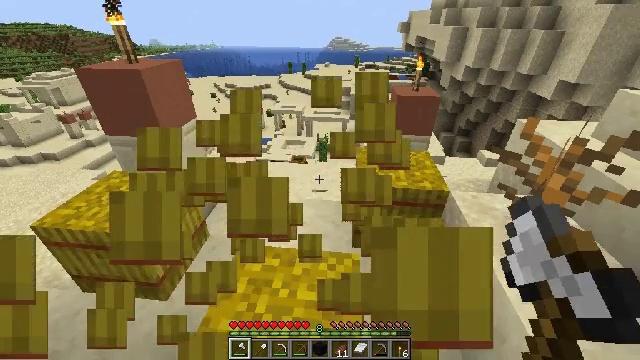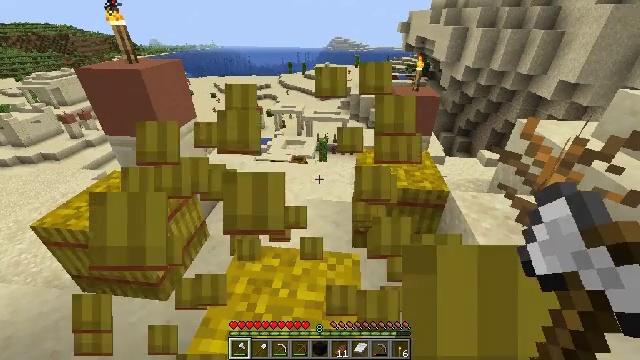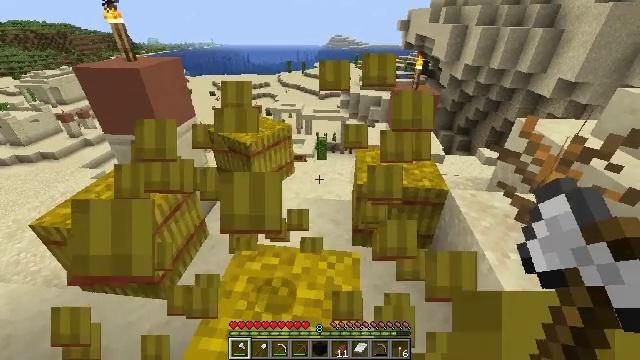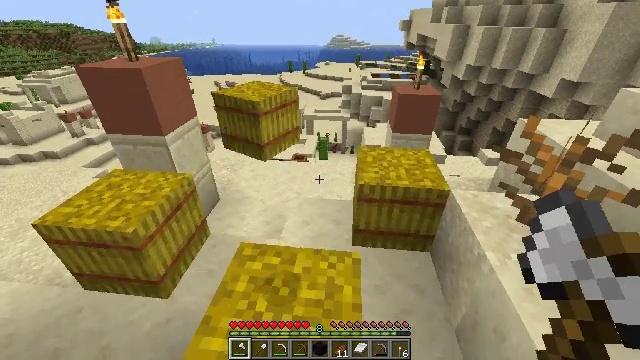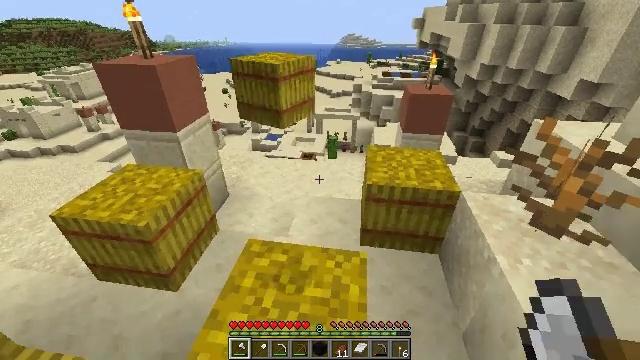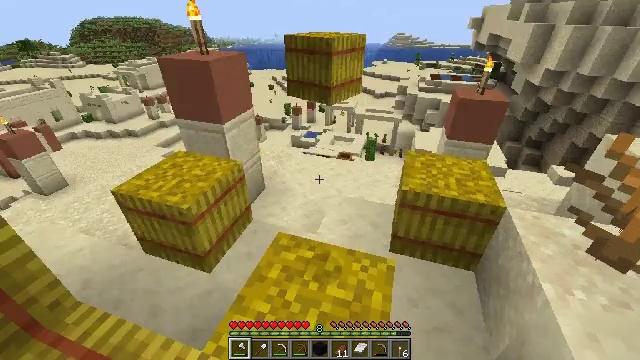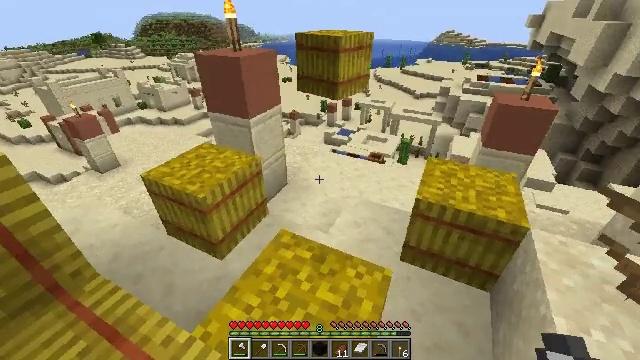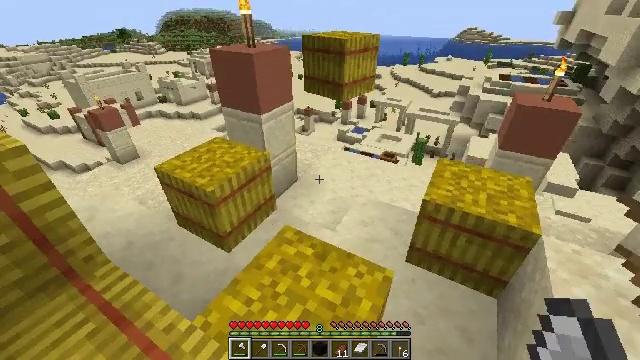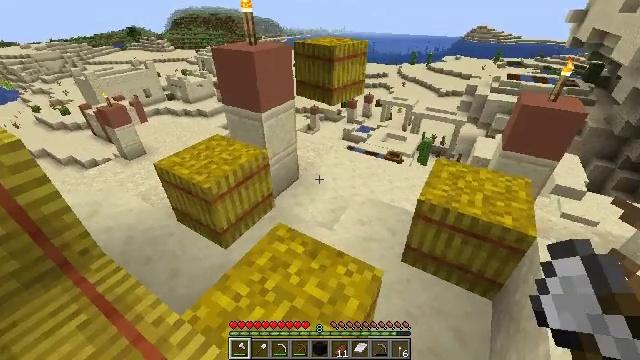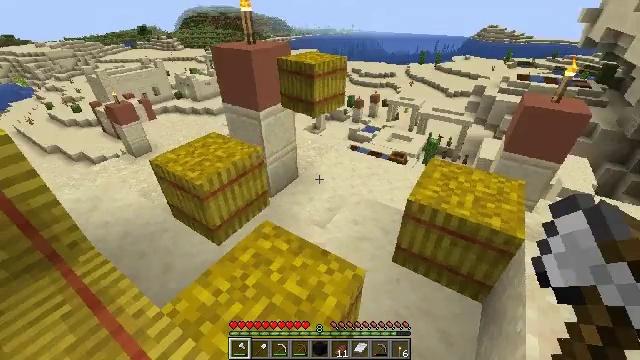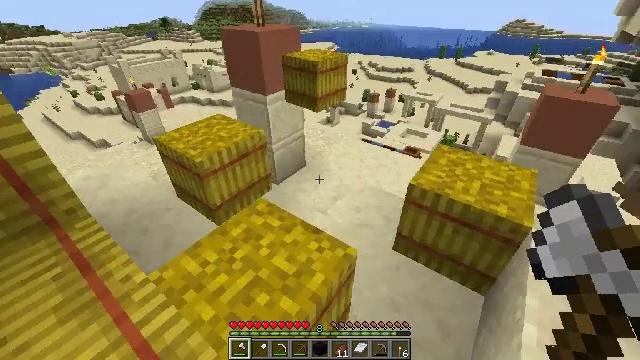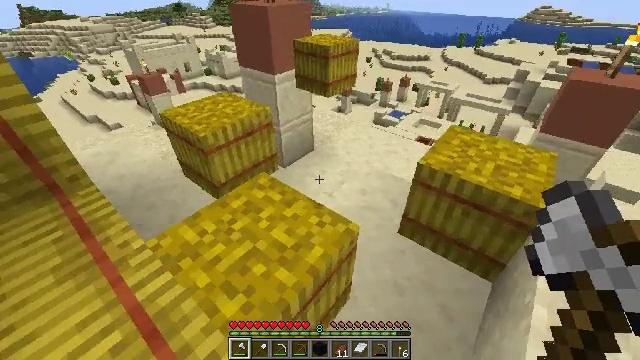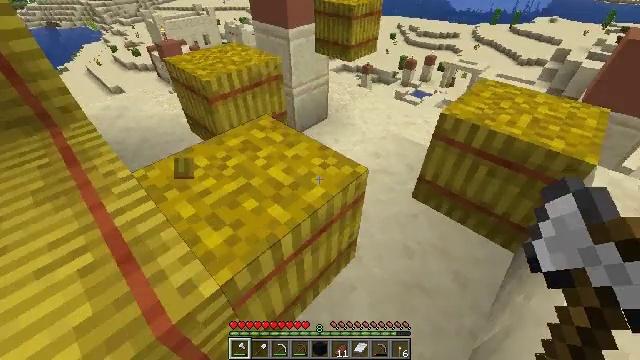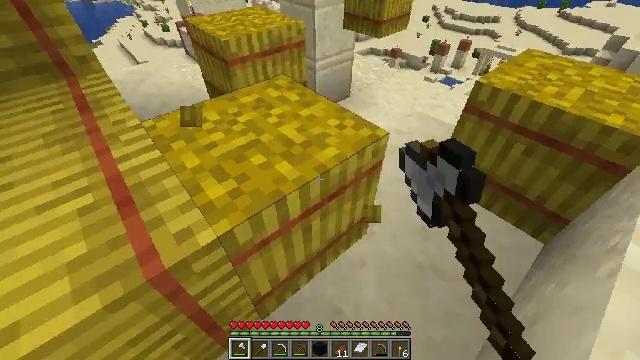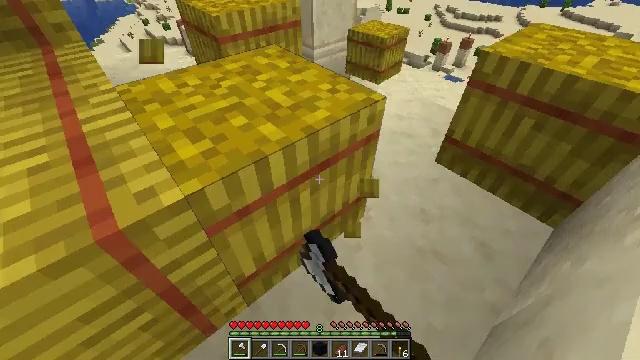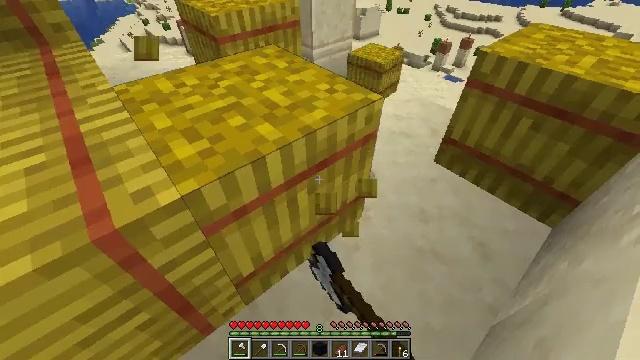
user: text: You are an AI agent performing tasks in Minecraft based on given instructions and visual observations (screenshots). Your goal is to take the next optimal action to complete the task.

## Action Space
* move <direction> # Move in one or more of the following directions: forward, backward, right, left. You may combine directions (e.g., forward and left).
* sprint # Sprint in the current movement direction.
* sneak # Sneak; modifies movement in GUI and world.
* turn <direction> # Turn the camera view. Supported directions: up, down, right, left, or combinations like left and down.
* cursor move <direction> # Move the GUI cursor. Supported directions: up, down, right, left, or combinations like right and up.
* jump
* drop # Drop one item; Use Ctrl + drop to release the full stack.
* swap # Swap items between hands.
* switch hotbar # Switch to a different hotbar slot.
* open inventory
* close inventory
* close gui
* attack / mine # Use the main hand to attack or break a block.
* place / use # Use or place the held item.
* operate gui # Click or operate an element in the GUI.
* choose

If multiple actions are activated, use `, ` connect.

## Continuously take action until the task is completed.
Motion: motion action
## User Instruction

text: Harvest hay blocks from the village.
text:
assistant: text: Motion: attack / mine
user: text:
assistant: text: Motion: attack / mine
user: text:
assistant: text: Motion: attack / mine
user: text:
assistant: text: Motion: turn left, attack / mine
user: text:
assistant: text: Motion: move right, turn left, attack / mine
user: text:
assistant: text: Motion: move right, turn left, attack / mine
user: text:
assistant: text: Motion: move right, turn left, attack / mine
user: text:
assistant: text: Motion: move right, turn left, attack / mine
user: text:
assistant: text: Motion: turn left, attack / mine
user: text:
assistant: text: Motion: turn left and down, attack / mine
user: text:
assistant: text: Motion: turn left and down, attack / mine
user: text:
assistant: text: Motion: turn left and down, attack / mine
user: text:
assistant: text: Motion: turn left and down, attack / mine
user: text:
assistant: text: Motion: attack / mine
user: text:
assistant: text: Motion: attack / mine
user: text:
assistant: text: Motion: attack / mine
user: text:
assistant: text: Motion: attack / mine
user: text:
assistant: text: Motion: attack / mine
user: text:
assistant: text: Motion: turn left and up, attack / mine
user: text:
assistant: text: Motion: turn left and up, attack / mine
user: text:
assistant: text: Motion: attack / mine
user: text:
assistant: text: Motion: attack / mine
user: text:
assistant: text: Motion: attack / mine
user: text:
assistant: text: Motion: attack / mine
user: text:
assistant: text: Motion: attack / mine
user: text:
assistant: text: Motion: attack / mine
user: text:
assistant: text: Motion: attack / mine
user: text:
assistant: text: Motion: move forward, attack / mine
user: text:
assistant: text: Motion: move forward, attack / mine
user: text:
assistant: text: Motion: move forward, turn left and up, attack / mine